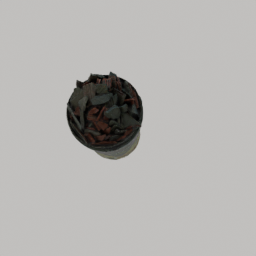
Label: tools